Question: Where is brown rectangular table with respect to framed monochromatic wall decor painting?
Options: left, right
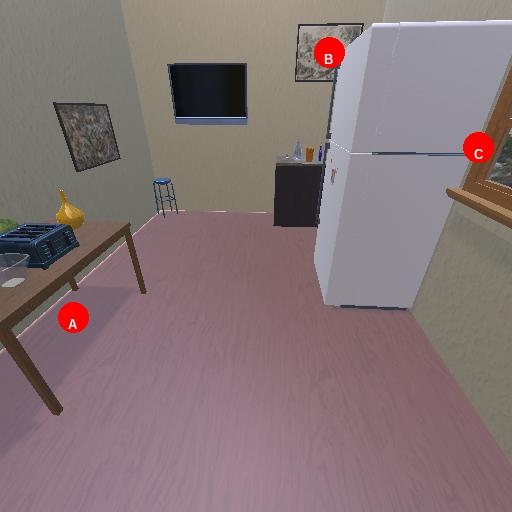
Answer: left